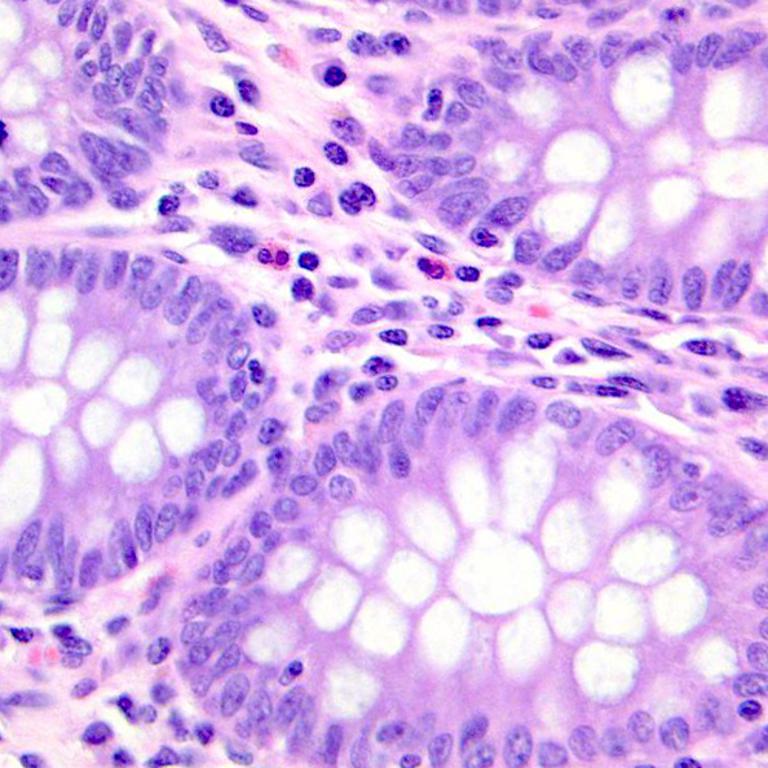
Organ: colon
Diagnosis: benign